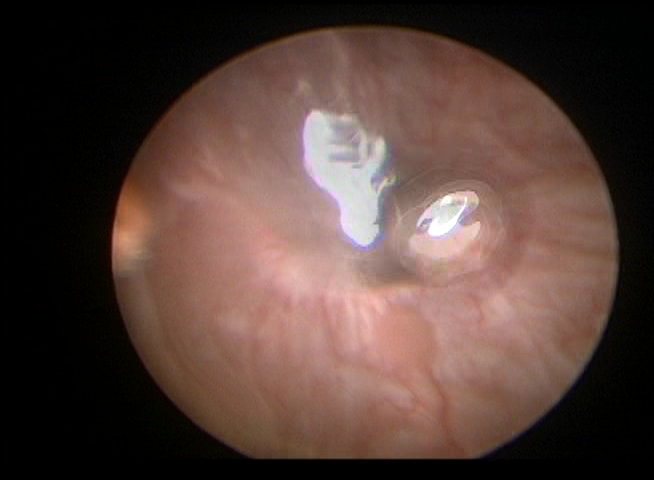
Modality: WLC
Class: Malignant
Subclass: LowGradePapillary
Lesion: L1
Stage: Ta
Morphology: Papillary
Bladder cancer association: Yes
Annotated structures: Tumor